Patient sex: M
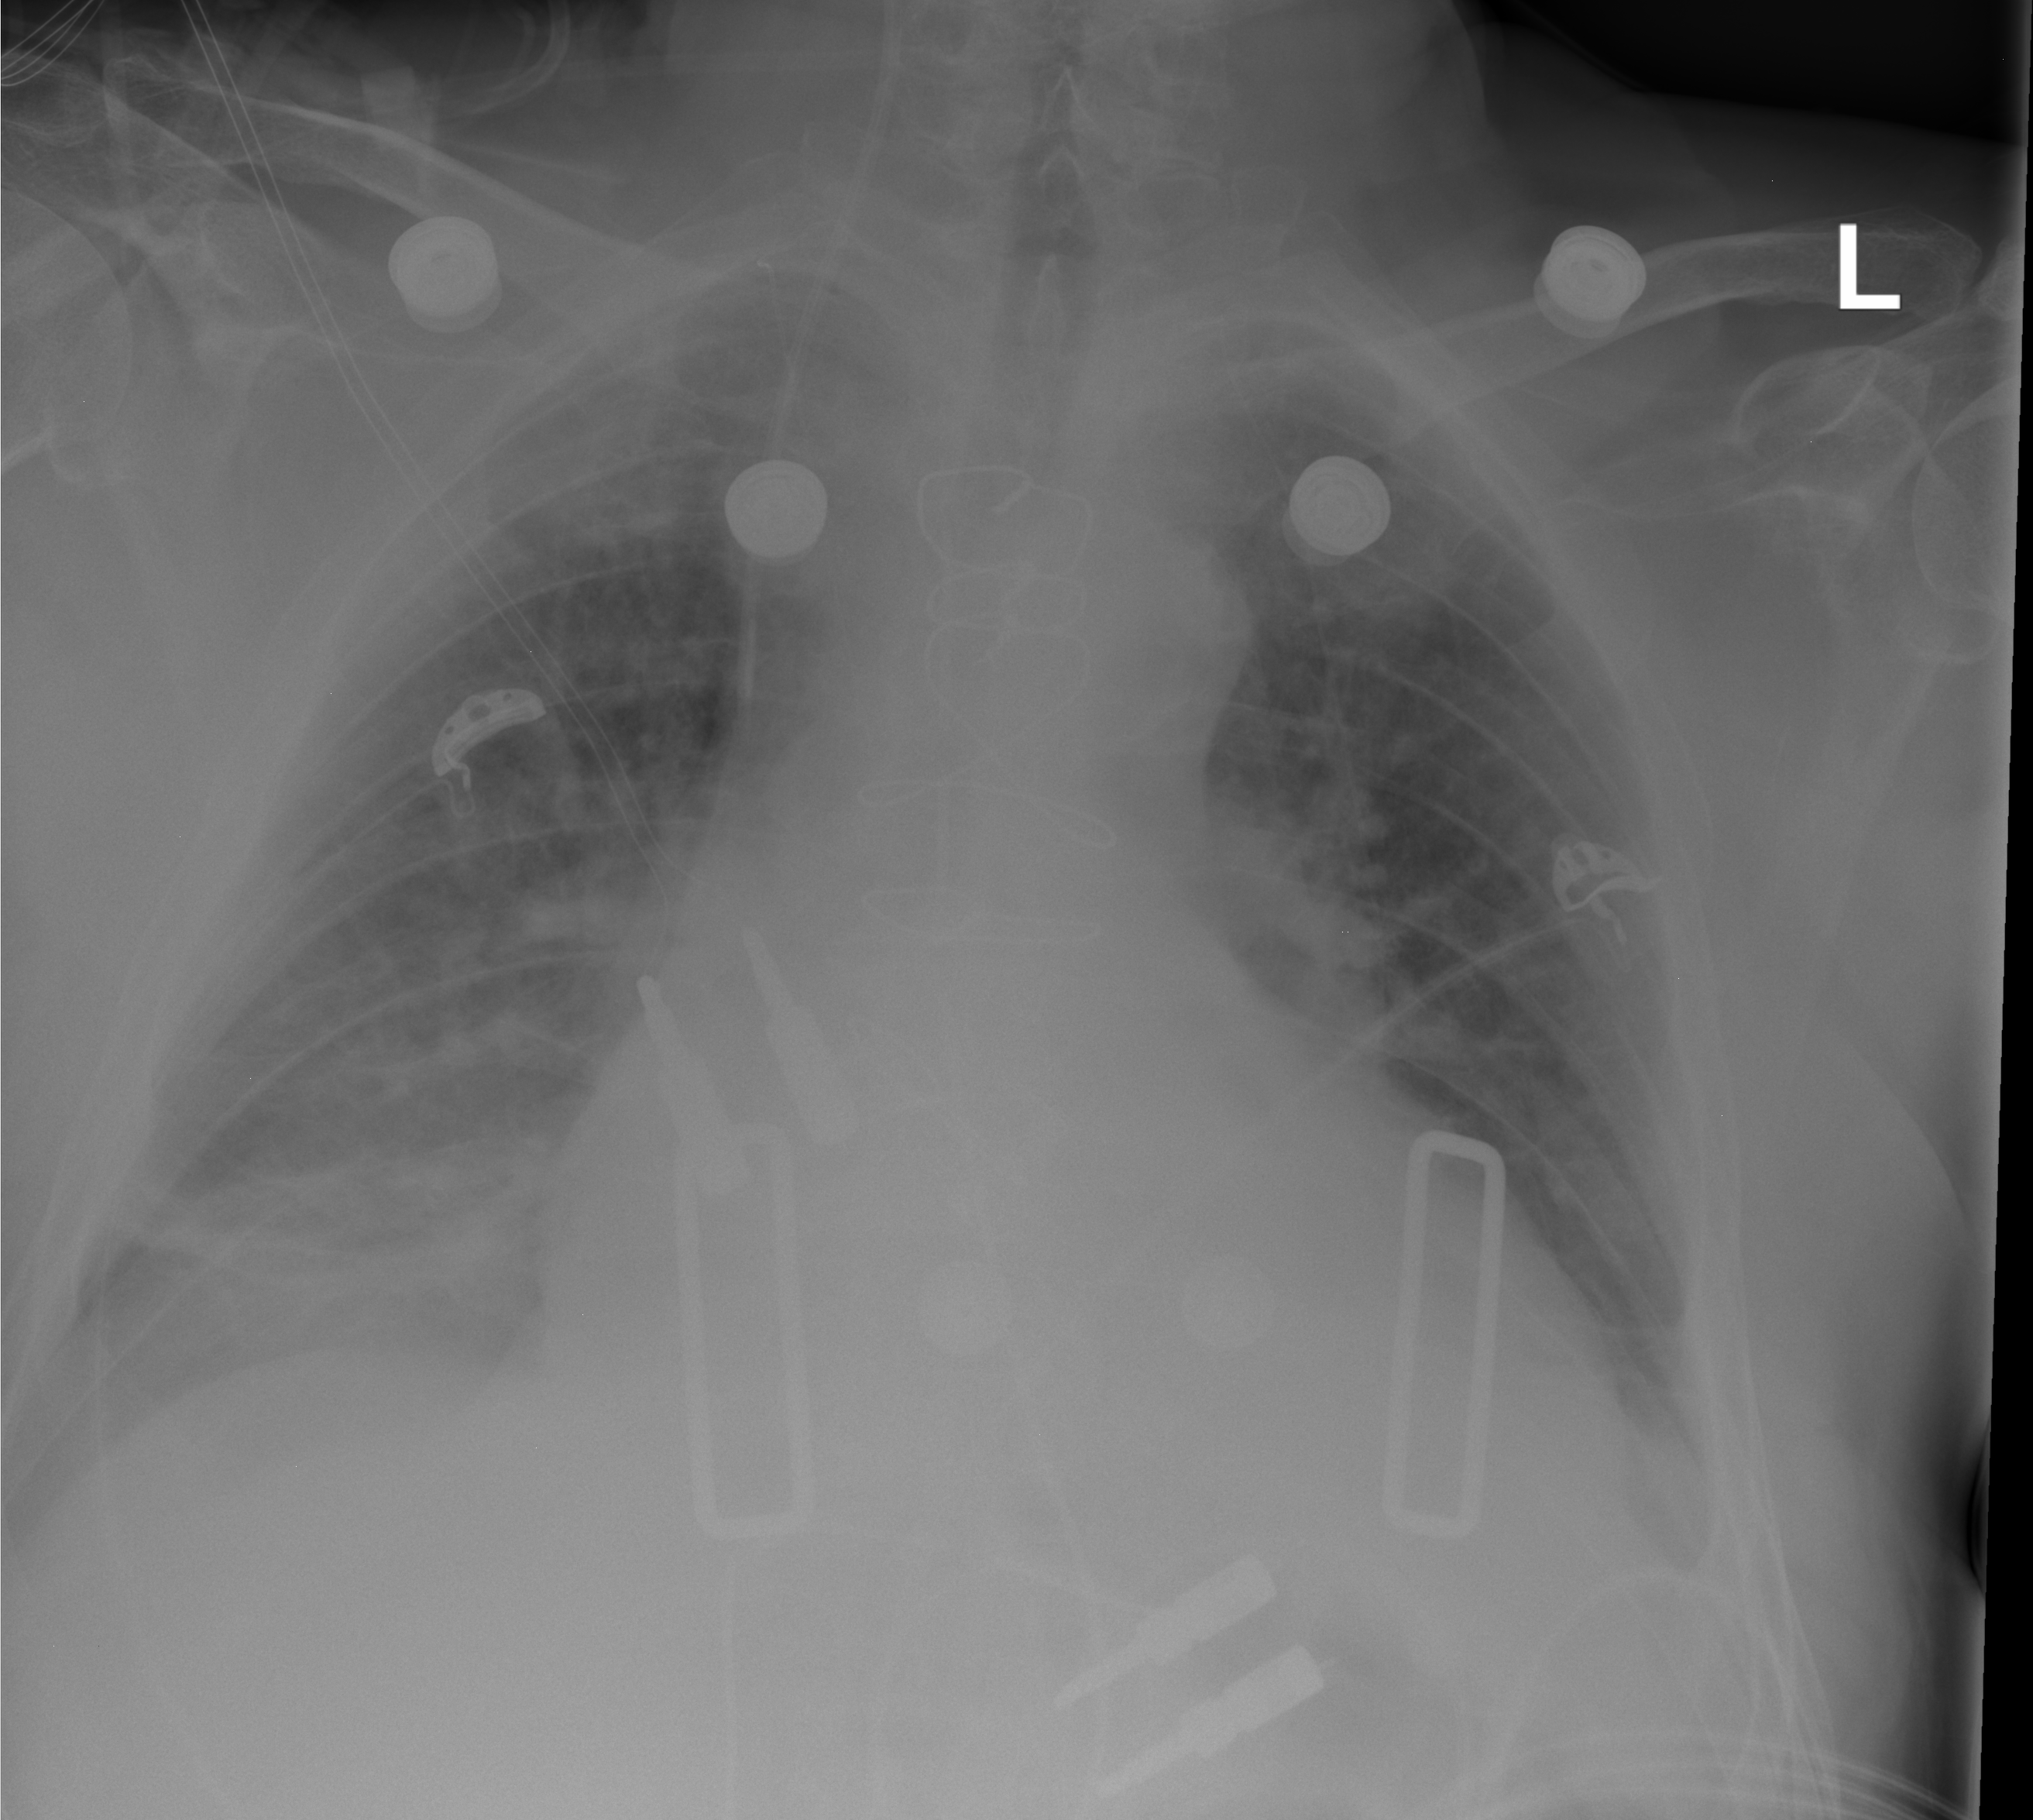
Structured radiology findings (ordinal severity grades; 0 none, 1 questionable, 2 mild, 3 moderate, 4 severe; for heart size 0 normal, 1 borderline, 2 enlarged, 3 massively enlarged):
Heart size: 2
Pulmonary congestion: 2
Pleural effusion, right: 2
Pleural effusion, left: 1
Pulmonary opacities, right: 2
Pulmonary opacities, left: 1
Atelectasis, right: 2
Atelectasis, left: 2